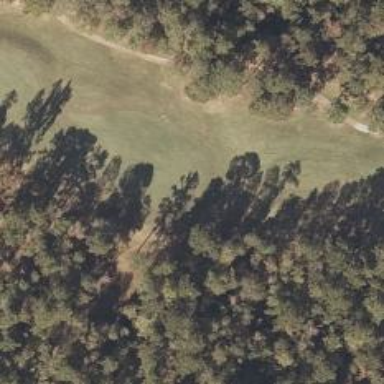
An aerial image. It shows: Golf hole.